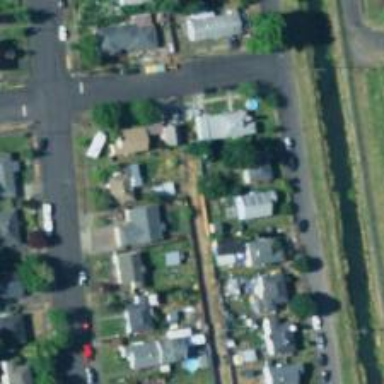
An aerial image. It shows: Alleyway designated as service road.